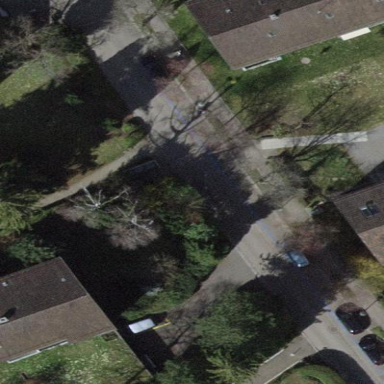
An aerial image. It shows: Parking lane.